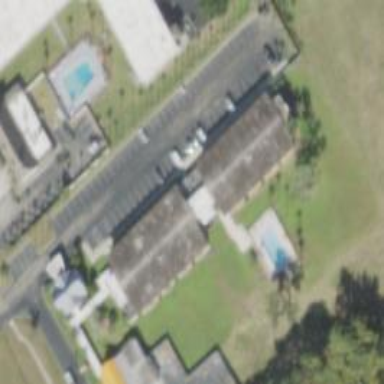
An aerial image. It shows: Hotel that is classified as motel for tourism.